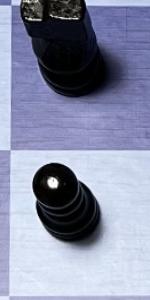
Label: Pawn_Black